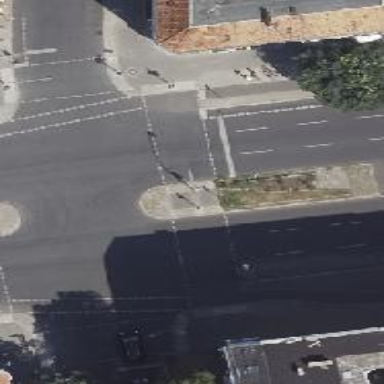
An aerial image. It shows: Crossing with traffic signals.